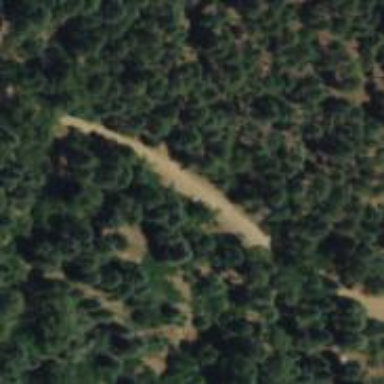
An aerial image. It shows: Path with excellent visibility for trail.